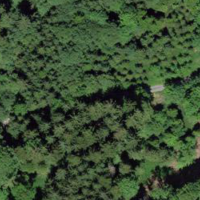
EUNIS habitat code: 44
Species observed at this site:
Aruncus dioicus
Filipendula ulmaria